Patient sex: M
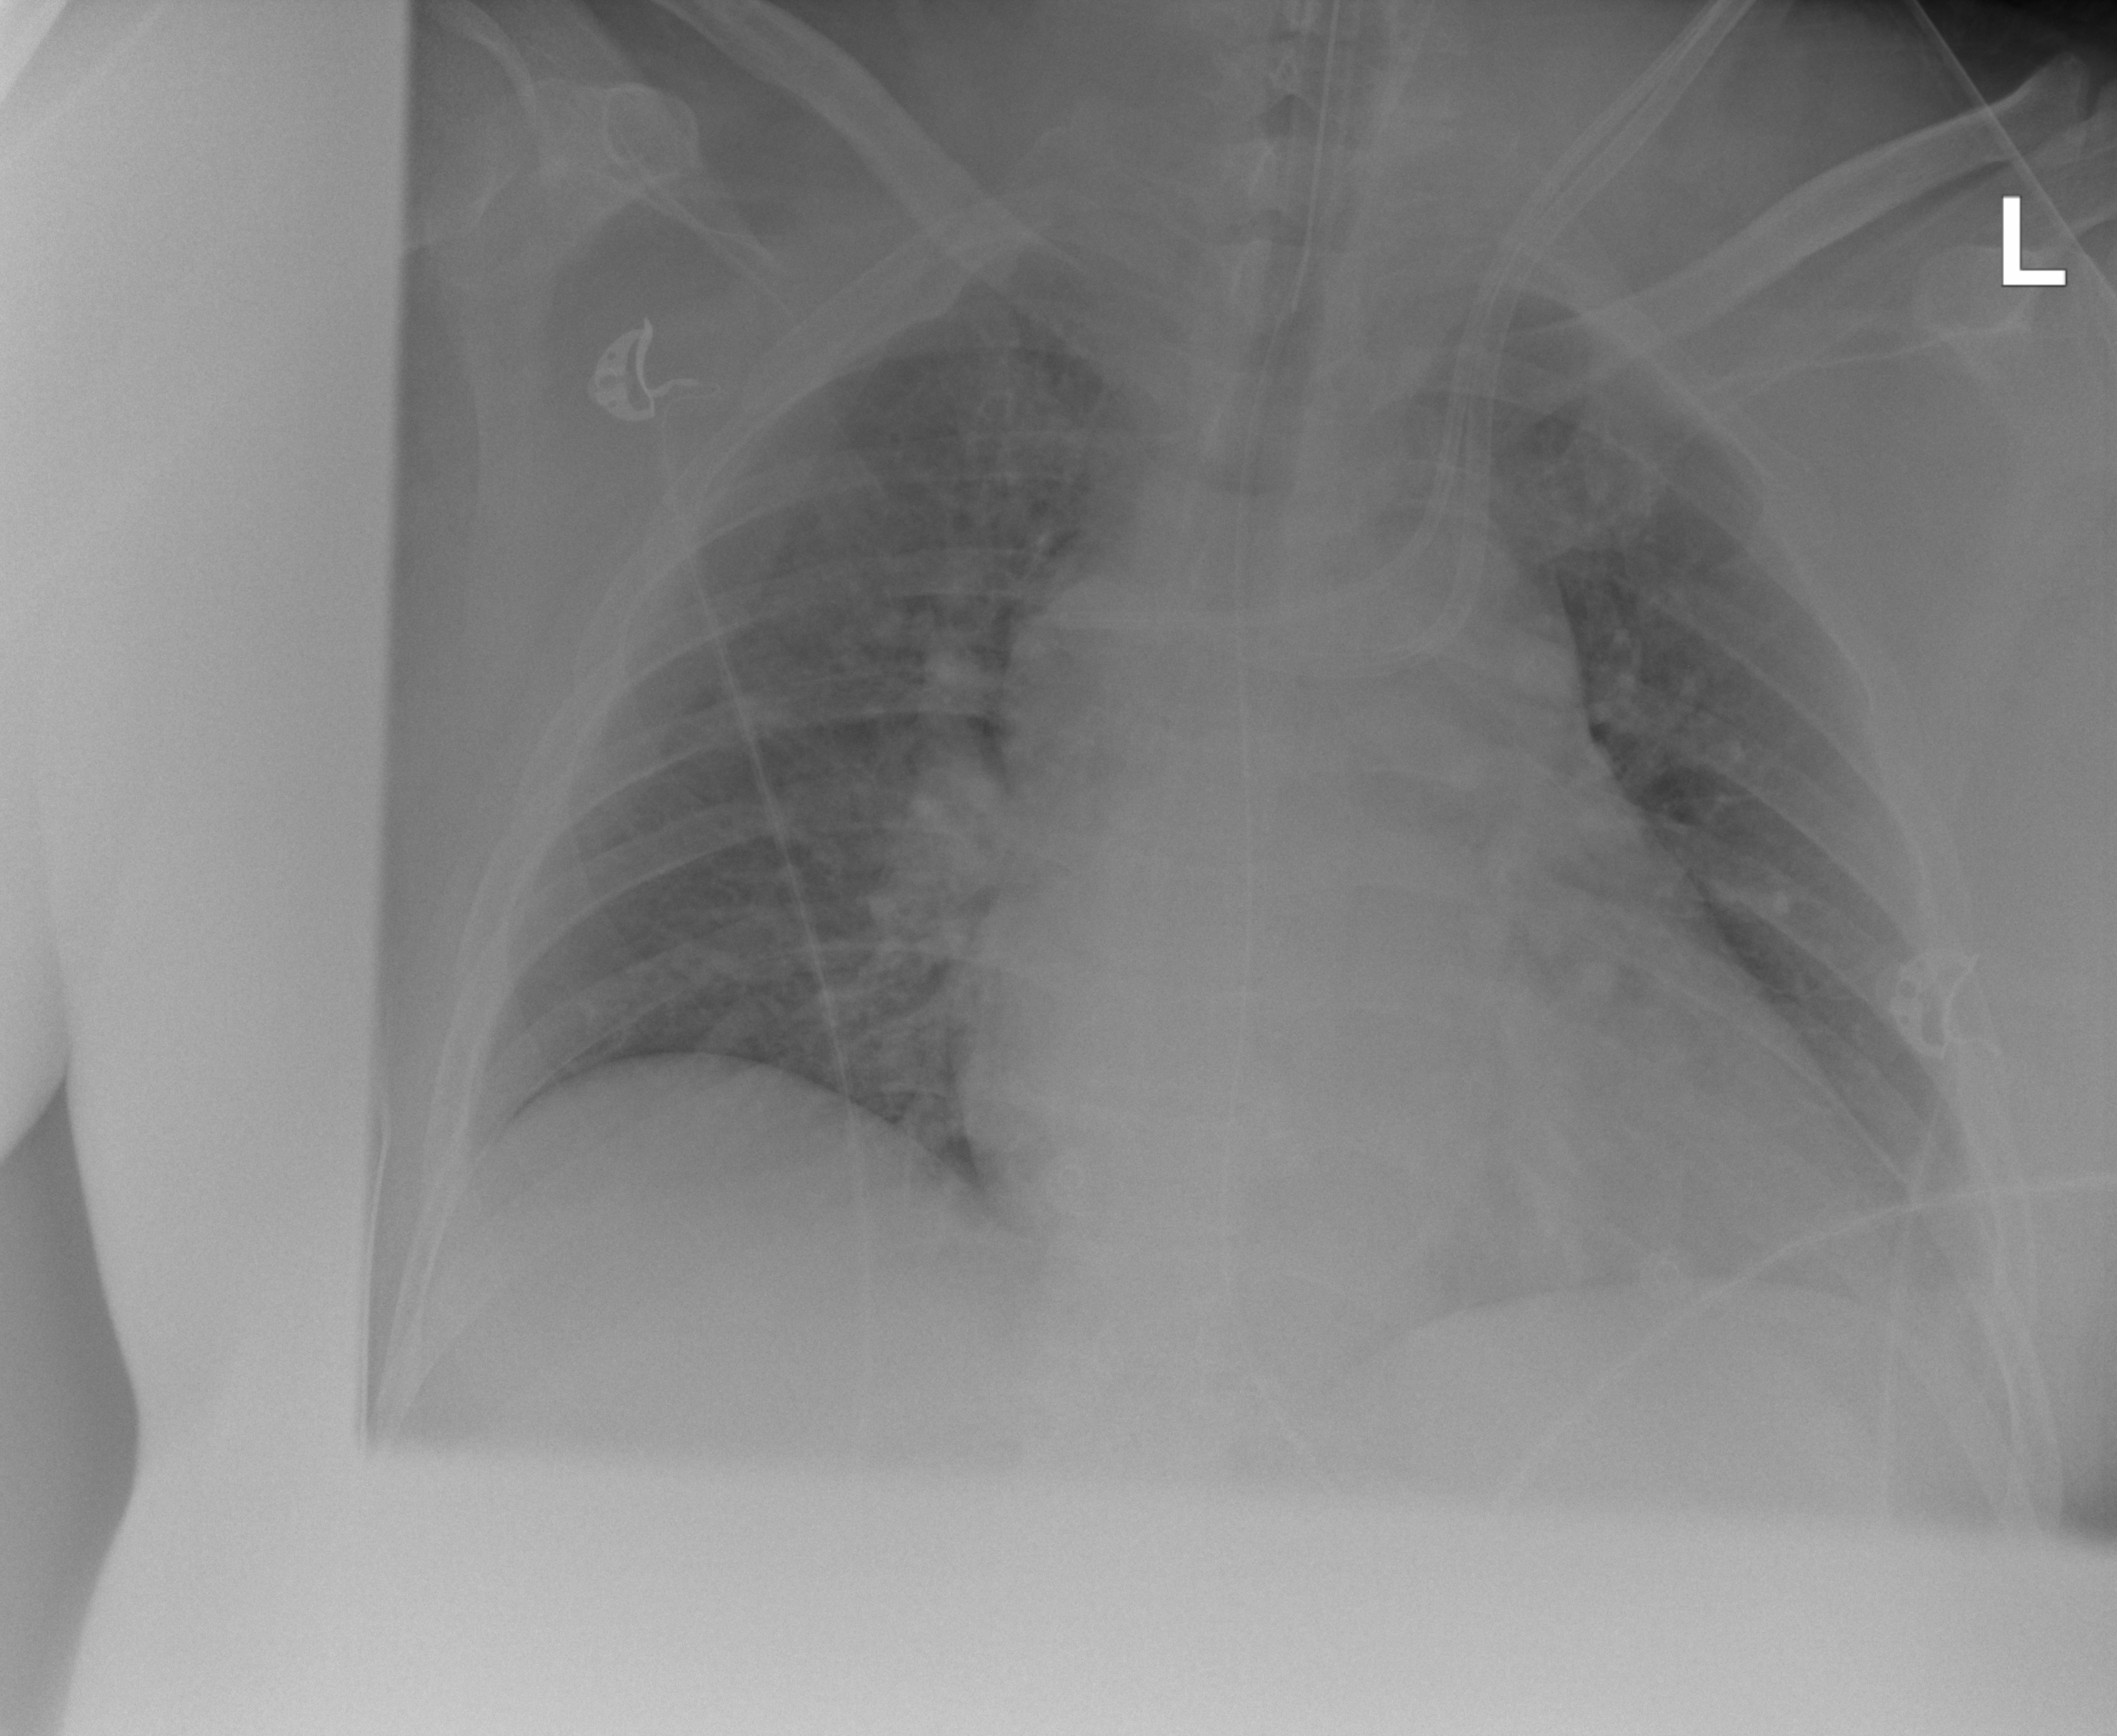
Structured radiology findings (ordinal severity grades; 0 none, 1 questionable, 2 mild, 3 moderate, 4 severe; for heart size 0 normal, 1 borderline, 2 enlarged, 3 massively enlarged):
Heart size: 2
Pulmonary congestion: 2
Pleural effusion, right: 0
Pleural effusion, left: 2
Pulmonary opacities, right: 2
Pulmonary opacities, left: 2
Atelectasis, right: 2
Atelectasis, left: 2